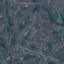
Land use / land cover class: Residential